Interaction volume radius: 5 \u00c5
Interaction volume height: 35 \u00c5
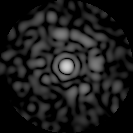
Disorder parameter: 0.843